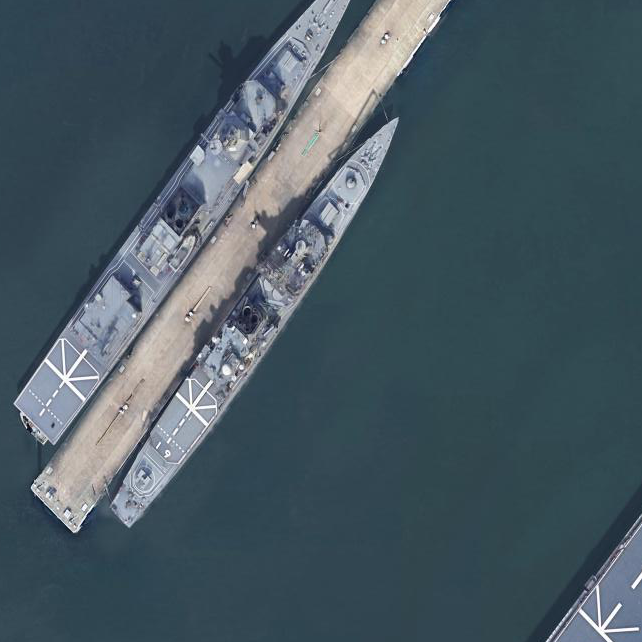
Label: cruiser